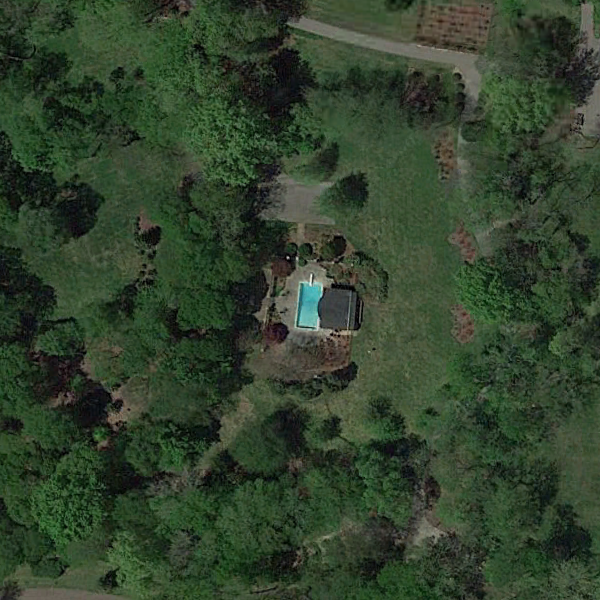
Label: SparseResidential